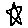
Label: star